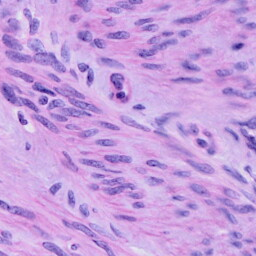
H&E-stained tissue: Cervix